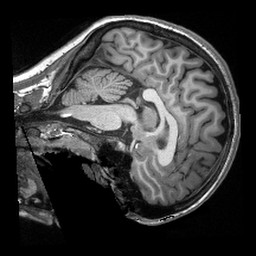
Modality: T1w
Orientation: sagittal